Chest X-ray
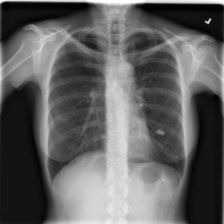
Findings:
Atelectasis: negative
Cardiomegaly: negative
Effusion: negative
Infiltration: negative
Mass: negative
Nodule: negative
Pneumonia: negative
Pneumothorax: negative
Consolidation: negative
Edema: negative
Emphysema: negative
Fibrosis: negative
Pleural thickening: positive
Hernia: negative